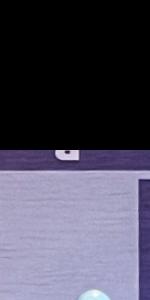
Label: Empty